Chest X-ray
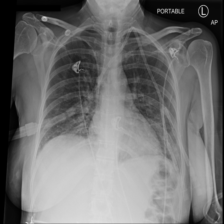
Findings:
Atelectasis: negative
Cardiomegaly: negative
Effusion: negative
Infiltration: negative
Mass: negative
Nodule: negative
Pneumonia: negative
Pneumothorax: negative
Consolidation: negative
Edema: positive
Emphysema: negative
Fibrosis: negative
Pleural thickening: negative
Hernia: negative